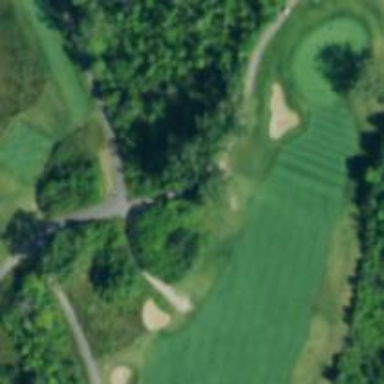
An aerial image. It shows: Service road designated as golf cart path.